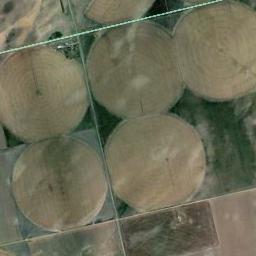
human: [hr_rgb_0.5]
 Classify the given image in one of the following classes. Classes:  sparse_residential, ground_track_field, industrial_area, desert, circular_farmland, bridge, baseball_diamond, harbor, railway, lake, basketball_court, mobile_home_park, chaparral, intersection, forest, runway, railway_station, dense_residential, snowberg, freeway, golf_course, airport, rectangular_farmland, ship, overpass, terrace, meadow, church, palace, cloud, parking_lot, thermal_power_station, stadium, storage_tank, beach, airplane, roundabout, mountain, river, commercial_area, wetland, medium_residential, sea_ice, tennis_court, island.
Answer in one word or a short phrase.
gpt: circular_farmland